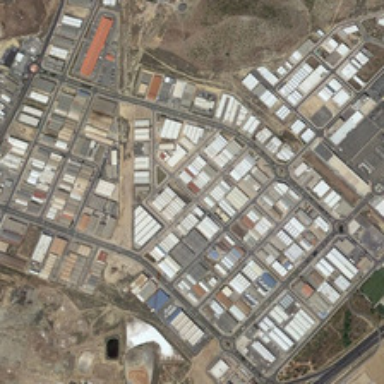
Many buildings and some bareland are in an industrial area .